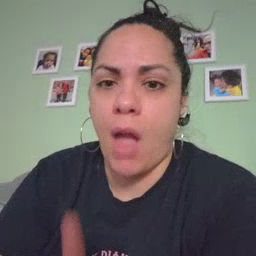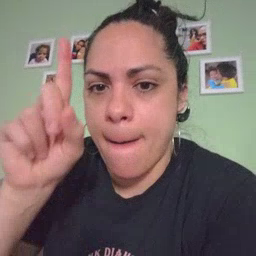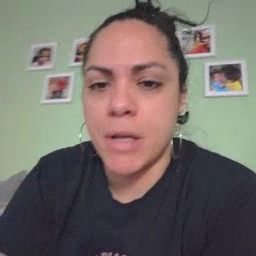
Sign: up